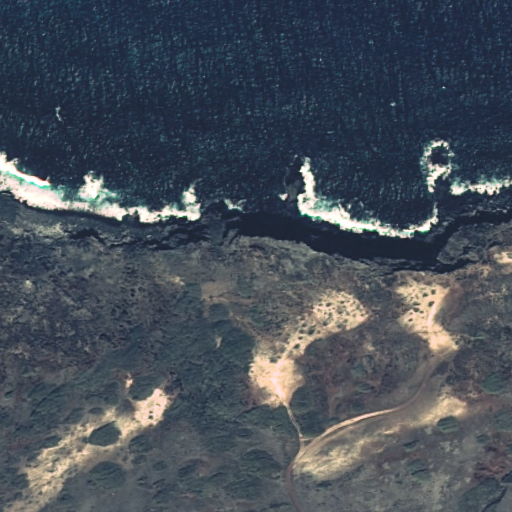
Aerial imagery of cape in Hawaii named Hinanaulua containing only unknown